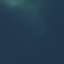
Land use / land cover class: SeaLake